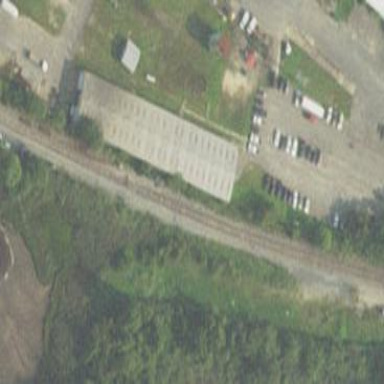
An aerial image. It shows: Railway area.